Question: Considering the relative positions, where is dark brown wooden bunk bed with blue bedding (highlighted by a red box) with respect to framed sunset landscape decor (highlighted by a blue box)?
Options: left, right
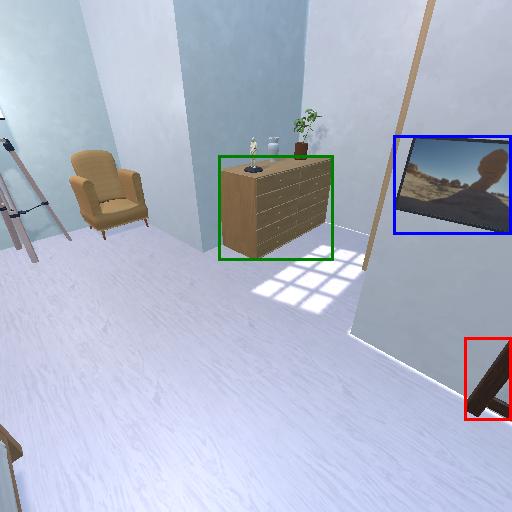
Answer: left